Interaction volume radius: 5 \u00c5
Interaction volume height: 15 \u00c5
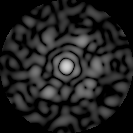
Disorder parameter: 0.7488